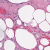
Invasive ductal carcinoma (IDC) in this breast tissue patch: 0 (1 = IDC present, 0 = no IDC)